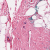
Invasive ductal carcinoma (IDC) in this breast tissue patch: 0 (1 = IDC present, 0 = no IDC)